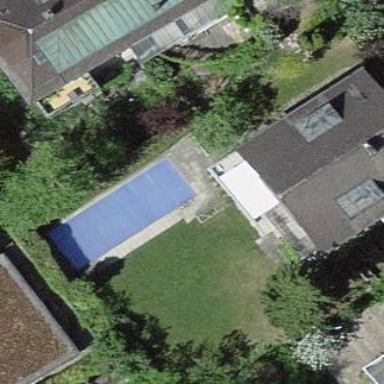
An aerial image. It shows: Swimming pool located in leisure land.